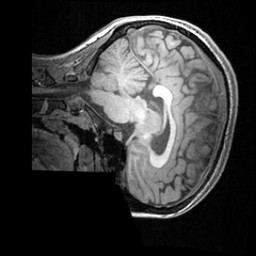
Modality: T1w
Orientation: sagittal
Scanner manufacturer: ge
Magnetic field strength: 3 T
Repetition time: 0.008368 s
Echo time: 0.00326 s